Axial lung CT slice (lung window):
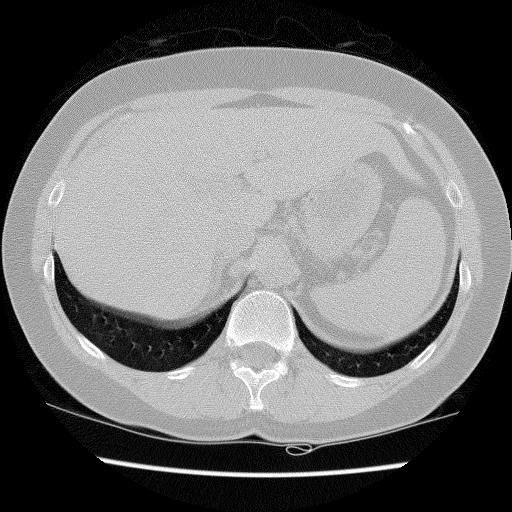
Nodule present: no